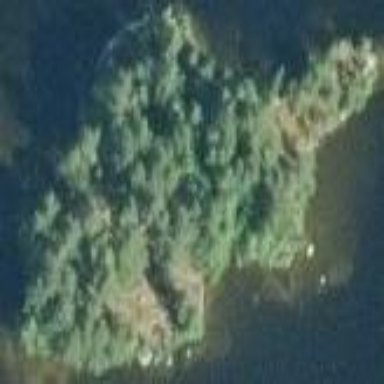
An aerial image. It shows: Island covered with woodland. The trees are needleleaved and semi-evergreen.